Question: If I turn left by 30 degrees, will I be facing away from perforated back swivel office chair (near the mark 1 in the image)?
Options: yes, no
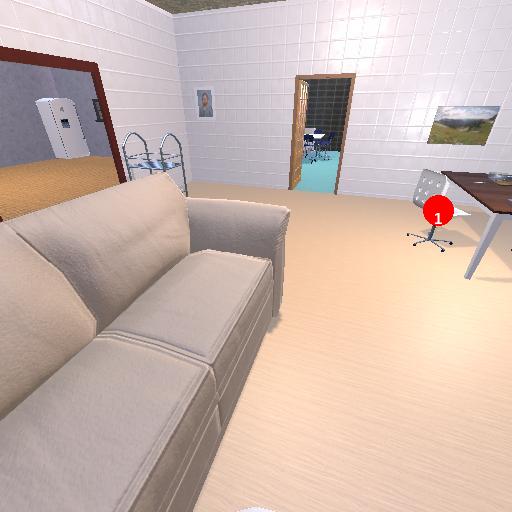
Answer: yes